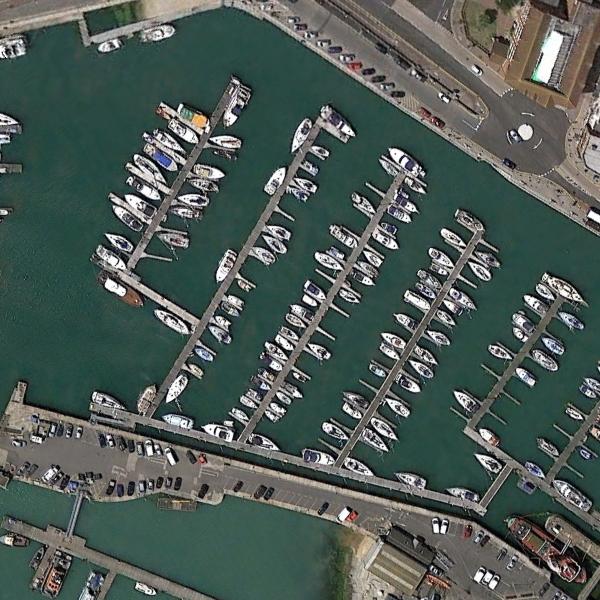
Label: Port